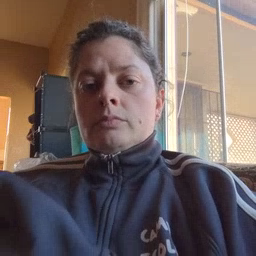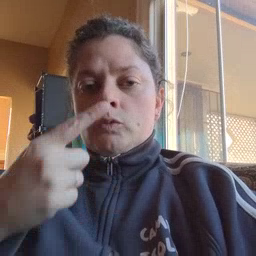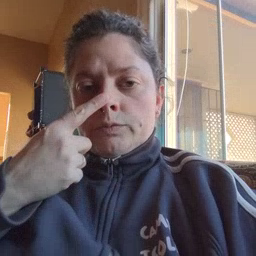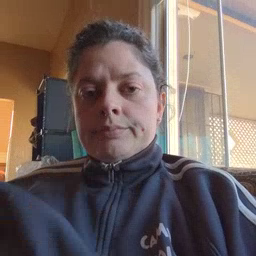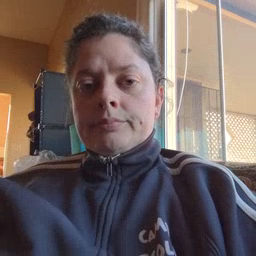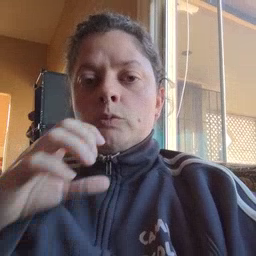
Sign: nose